Question: I adapted code that I found in this Google group post: <URL> which was originally written by "Tom W"
This code produces the following point range plot:

I would like the values (points + confidence interval bands) to be blue in Facet A and red in Facet B. Right now, the code allows me to specify different colors for each strata, but not for each facet.
I found related stack overflow posts but none were applicable to the way this data is structured. Does anyone see a solution?
Thanks in advance,
Tara
'''
library(ggplot2)
library(grid)
meanstable <-
structure(
list(
x_categories = structure(
c(1L, 1L, 1L, 1L, 2L, 2L, 2L, 2L),
.Label = c("Facet A",
"Facet B"),
class = "factor"),
strata = structure(
c(1L, 2L, 3L, 4L, 1L, 2L, 3L, 4L),
.Label = c("Strata 1", "Strata 2",
"Strata 3", "Strata 4" ),
class = "factor"),
mu = c(0.02, 0.004, 0.07, 0.12,
-0.02, 0.04, 0.04, 0.11),
lo = c(-0.001, -0.01, 0.03, 0.07,
-0.03, 0.02, -0.06, -0.01),
hi = c(0.04, 0.03, 0.16, 0.23,
0.01, 0.07, 0.09, 0.20)),
.Names = c("x_categories", "strata", "mu", "lo", "hi" ),
row.names = c(NA, 8L), class = "data.frame")
segdf <-
structure(
list(
x = c(1, 1, 2, 2, 2, 3, 1, 1, 4),
y = c(0.05, 0.05, 0.05, 0.17, 0.17, 0.17, 0.24, 0.24, 0.24),
xend = c(1, 2, 2, 2, 3, 3, 1, 4, 4),
yend = c(0.045, 0.05, 0.045, 0.165, 0.17, 0.165, 0.235, 0.24, 0.235),
x_categories = structure(c(1L, 1L, 1L, 1L, 1L, 1L, 1L, 1L, 1L),
class = "factor",
.Label = "Facet A")),
.Names = c("x", "y", "xend", "yend", "x_categories"),
row.names = c(NA, -9L), class = "data.frame")
segdf2 <-
structure(
list(
x = c(1, 1, 2, 1, 1, 4 ),
y = c(0.08, 0.08, 0.08, 0.21, 0.21, 0.21),
xend = c(1, 2, 2, 1, 4, 4),
yend = c(0.075, 0.08, 0.075, 0.205, 0.21, 0.205),
x_categories = structure(c(1L, 1L, 1L, 1L, 1L, 1L),
class = "factor",
.Label = "Facet B")),
.Names = c("x", "y", "xend", "yend", "x_categories"),
row.names = c(NA, -6), class = "data.frame")
anodf <-
structure(
list(
x = c(1.5, 2.5, 2.5),
y = c(0.055, 0.175, 0.245),
x_categories = structure(c(1L, 1L, 1L),
class = "factor",
.Label = "Facet A")),
.Names = c("x", "y", "x_categories"),
row.names = c(NA, -3L),
class = "data.frame")
anodf2 <-
structure(
list(
x = c(1.5, 2.5),
y = c(0.085, 0.215),
x_categories = structure(c(1L, 1L),
class = "factor",
.Label = "Facet B")),
.Names = c("x", "y", "x_categories"),
row.names = c(NA, -2L),
class = "data.frame")
ggplot(meanstable) +
geom_hline(yintercept=0, linetype="dashed", colour="grey55") +
geom_pointrange(size = 1.2,
aes(x = strata, ymin = lo, ymax = hi, y = mu,
color = strata)) +
facet_wrap(~x_categories, nrow = 1) +
scale_color_manual(values=c("grey55","grey55", "grey55", "grey55")) +
scale_x_discrete("X Axis Label") +
scale_y_continuous("Y Axis Label") +
theme(legend.position = "none",
strip.text.x = element_text(size = rel(1.5)),
axis.title.y = element_text(vjust=1.4, size = rel(1.4)),
axis.title.x = element_text(vjust=-0.2, size = rel(1.4)),
axis.text = element_text(size = rel(1.1)),
plot.margin = unit(c(1, 1, 1, 1), "cm")) +
geom_segment(data = segdf, size = .8,
aes(x=x, y=y, xend=xend, yend=yend, x_categories = x_categories)) +
geom_text(data = anodf, aes(x=x, y=y, x_categories = x_categories),
label=c("*", "**", "*"), size = 8) +
geom_segment(data = segdf2, size = .8,
aes(x=x, y=y, xend=xend, yend=yend, x_categories = x_categories)) +
geom_text(data = anodf2, aes(x=x, y=y, x_categories = x_categories),
label=c("***", "**"), size = 8)
'''
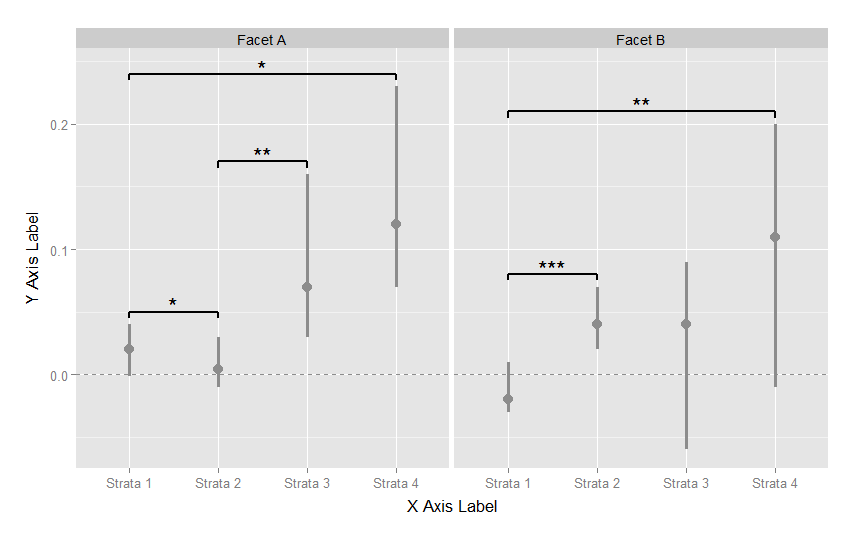
Answer: You want color to vary with the facet instead of the strata, so change that in the aesthetic mapping for the element you want (the point range):
'''
geom_pointrange(size = 1.2,
aes(x = strata, ymin = lo, ymax = hi, y = mu,
color = x_categories))
'''
Then change the scale mapping in the scale definition:
'''
scale_colour_manual(values = c("Facet A" = "blue", "Facet B" = "red"))
'''
Put these together and you get

'''
ggplot(meanstable) +
geom_hline(yintercept=0, linetype="dashed", colour="grey55") +
geom_pointrange(size = 1.2,
aes(x = strata, ymin = lo, ymax = hi, y = mu,
color = x_categories)) +
facet_wrap(~x_categories, nrow = 1) +
scale_colour_manual(values = c("Facet A" = "blue", "Facet B" = "red")) +
scale_x_discrete("X Axis Label") +
scale_y_continuous("Y Axis Label") +
theme(legend.position = "none",
strip.text.x = element_text(size = rel(1.5)),
axis.title.y = element_text(vjust=1.4, size = rel(1.4)),
axis.title.x = element_text(vjust=-0.2, size = rel(1.4)),
axis.text = element_text(size = rel(1.1)),
plot.margin = unit(c(1, 1, 1, 1), "cm")) +
geom_segment(data = segdf, size = .8,
aes(x=x, y=y, xend=xend, yend=yend, x_categories = x_categories)) +
geom_text(data = anodf, aes(x=x, y=y, x_categories = x_categories),
label=c("*", "**", "*"), size = 8) +
geom_segment(data = segdf2, size = .8,
aes(x=x, y=y, xend=xend, yend=yend, x_categories = x_categories)) +
geom_text(data = anodf2, aes(x=x, y=y, x_categories = x_categories),
label=c("***", "**"), size = 8)
'''